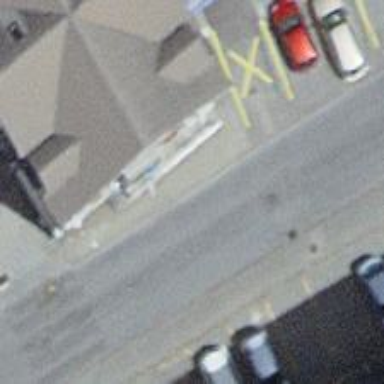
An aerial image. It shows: Restaurant.